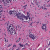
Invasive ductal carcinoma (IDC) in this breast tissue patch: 0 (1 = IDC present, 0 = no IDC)